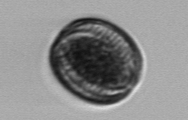
Label: Thalassiosira